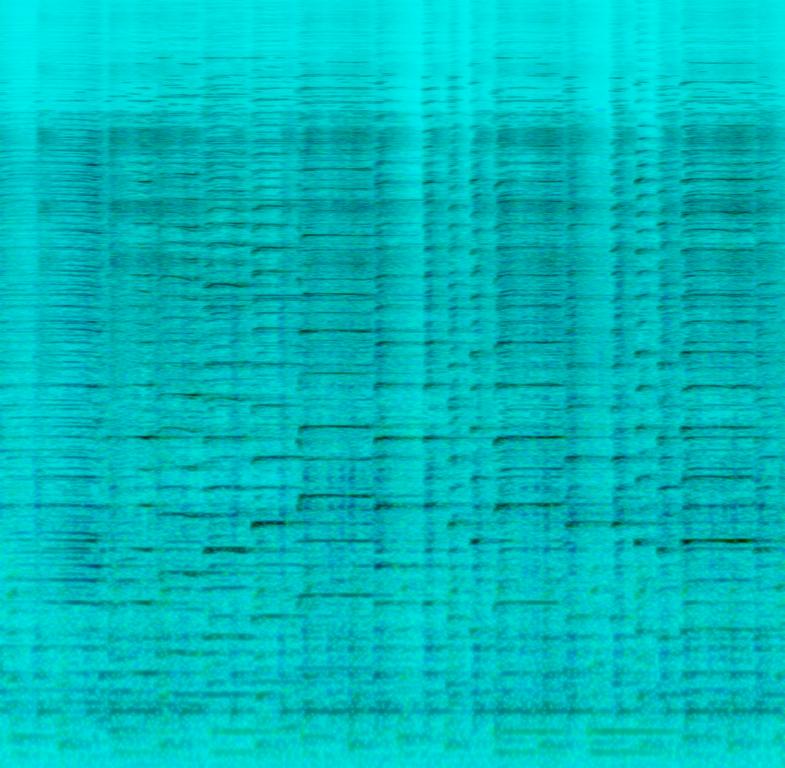
The low quality recording features a live performance of a folk song and it consists of harmonica melodies played over groovy double bass and shimmering hi-hats. The recording is noisy and fairly wide.